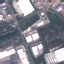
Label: Industrial